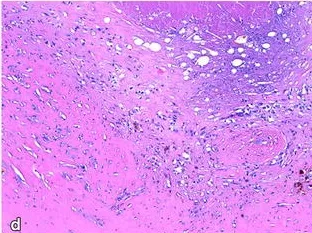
D; Malignant OFMT post-ILP and chemotherapy, non-vital component (HE, 20x). At the bottom of the image, a dense collagen sclerosis with haemosiderin deposition, ghost cells at the upper part, in between cell debris and isolated neoplastic cells with nuclei similarly to the viable component.
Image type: pathology (h&e)